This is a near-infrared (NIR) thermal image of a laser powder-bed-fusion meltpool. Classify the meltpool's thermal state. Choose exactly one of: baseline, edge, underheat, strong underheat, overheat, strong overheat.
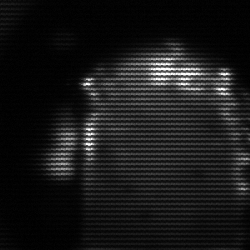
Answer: baseline